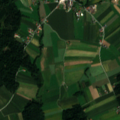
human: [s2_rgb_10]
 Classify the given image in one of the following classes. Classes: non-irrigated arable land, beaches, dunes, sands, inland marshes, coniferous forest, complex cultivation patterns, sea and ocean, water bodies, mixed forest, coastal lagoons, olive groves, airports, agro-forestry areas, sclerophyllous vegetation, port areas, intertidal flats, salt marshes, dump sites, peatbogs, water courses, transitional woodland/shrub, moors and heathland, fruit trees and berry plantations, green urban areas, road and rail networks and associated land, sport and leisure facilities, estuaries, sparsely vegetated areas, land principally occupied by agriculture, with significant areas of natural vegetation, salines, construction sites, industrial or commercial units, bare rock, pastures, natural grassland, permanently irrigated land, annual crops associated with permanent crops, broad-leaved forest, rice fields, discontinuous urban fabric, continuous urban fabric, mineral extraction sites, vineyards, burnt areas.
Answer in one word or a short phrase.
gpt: non-irrigated arable land, complex cultivation patterns, land principally occupied by agriculture, with significant areas of natural vegetation, broad-leaved forest